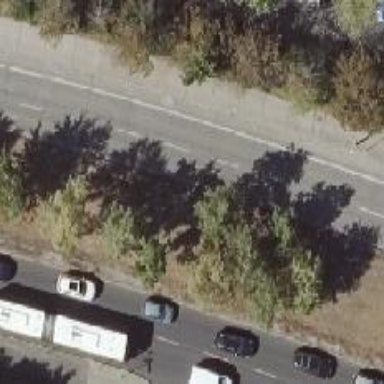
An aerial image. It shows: Avenue lined with deciduous broadleaved trees.